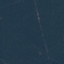
Land use / land cover class: Forest